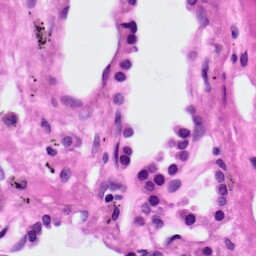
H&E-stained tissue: Lung